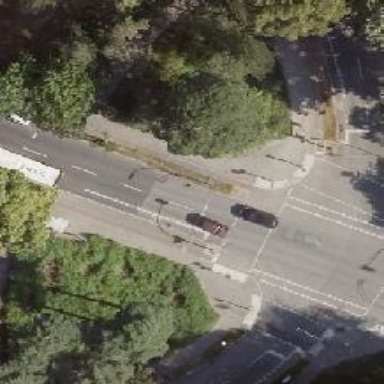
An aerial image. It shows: Road with traffic signals for signaling.